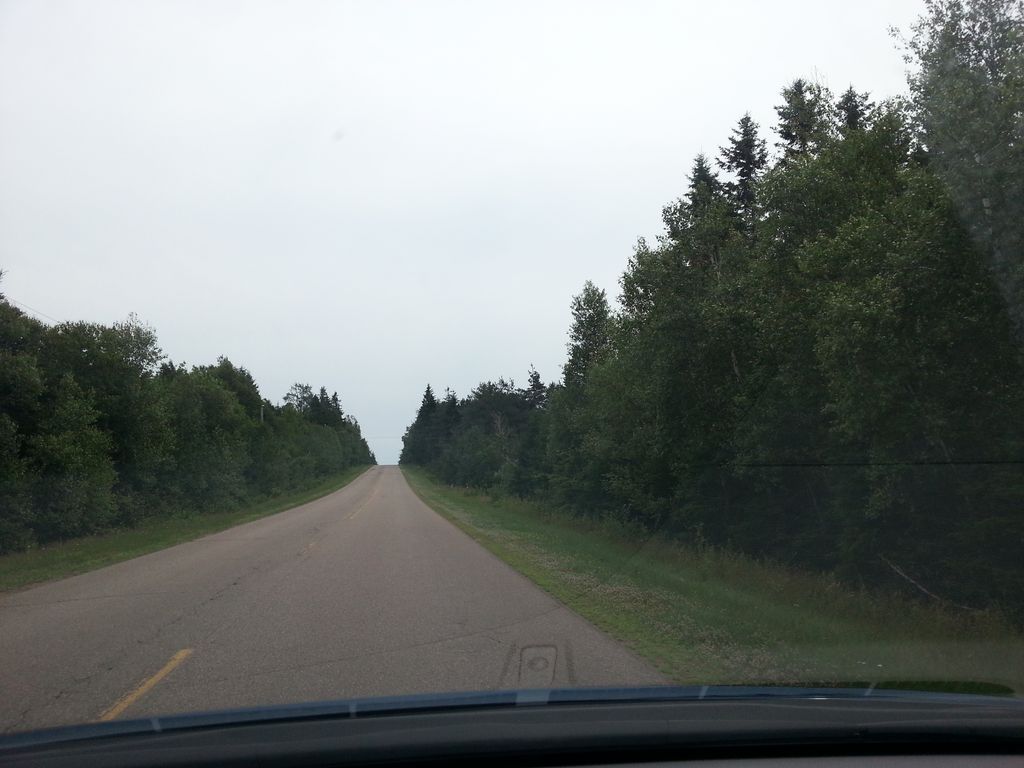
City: charlottetown